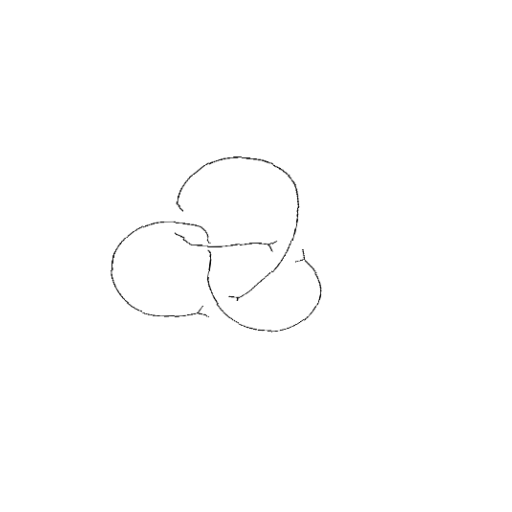
Crossing number: 4